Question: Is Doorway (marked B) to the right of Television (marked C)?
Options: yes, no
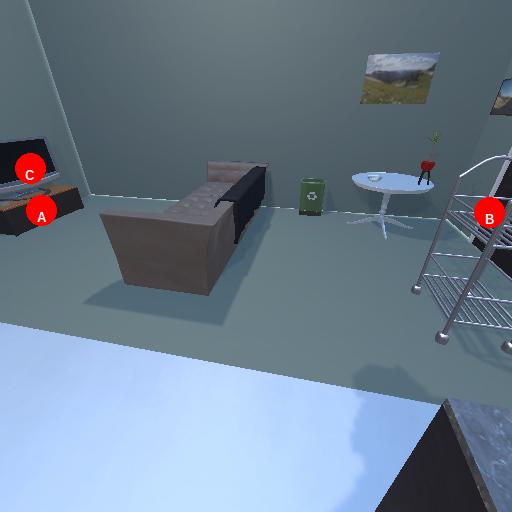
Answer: yes